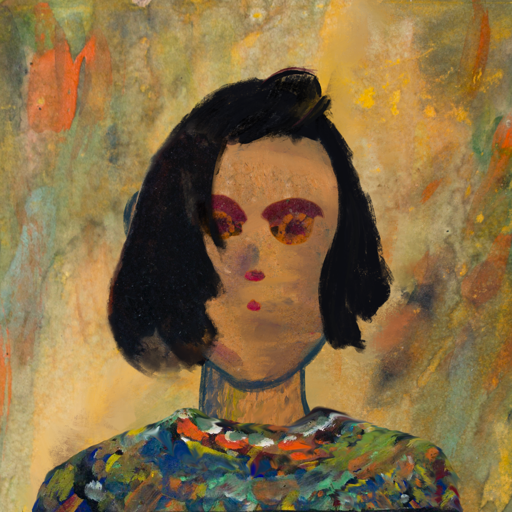
Background: Comrade, Head And Neck Front: In_The_Sun, Face Front: Doll, Bust: An_Impression, Hair Front: Mosgoul, Head Accessory: Blank, Second Necklace: Blank, Necklace: Blank, Baby: Blank